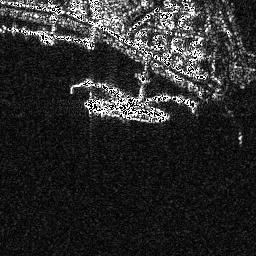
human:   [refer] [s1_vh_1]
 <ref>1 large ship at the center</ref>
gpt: <box>[[31, 35, 65, 46, 0]]</box>